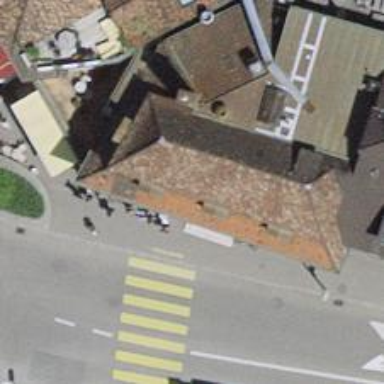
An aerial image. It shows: Restaurant.